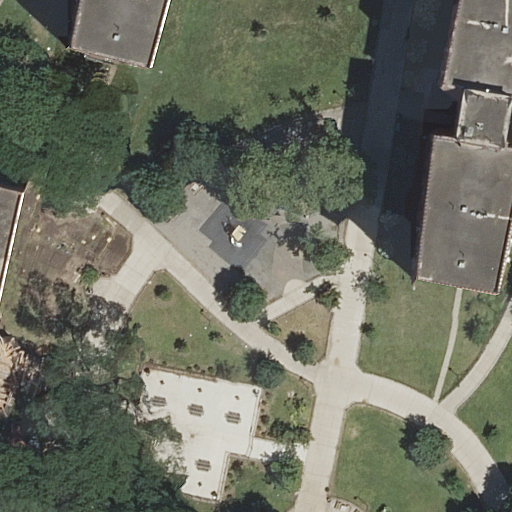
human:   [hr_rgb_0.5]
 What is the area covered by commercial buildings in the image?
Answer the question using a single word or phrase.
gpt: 0m2

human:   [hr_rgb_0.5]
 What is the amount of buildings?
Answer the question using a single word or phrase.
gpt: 3

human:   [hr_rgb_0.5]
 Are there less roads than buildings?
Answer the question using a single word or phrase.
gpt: no

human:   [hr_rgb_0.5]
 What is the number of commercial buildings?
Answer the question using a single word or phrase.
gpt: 0

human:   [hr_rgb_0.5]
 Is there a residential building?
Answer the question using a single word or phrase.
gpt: yes

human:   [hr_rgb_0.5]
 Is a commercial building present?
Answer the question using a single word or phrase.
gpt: no

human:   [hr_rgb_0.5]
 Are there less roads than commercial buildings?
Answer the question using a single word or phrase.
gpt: no

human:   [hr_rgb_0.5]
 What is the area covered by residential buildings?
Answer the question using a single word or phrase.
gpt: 1065m2

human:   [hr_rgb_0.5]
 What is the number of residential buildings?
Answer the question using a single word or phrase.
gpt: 3

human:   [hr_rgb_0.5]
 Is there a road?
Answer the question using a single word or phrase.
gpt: yes

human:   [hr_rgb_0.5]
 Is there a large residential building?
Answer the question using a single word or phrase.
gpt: yes

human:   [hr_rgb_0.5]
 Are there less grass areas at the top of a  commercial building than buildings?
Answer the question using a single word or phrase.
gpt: yes

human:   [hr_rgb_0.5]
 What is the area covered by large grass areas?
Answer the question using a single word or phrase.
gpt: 2779m2

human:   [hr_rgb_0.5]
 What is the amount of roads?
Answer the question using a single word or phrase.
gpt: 8

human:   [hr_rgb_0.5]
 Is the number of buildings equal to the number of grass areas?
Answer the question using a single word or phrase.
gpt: no

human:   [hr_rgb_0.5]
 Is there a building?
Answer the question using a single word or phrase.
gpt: yes

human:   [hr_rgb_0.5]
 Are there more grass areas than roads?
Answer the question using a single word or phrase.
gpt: no

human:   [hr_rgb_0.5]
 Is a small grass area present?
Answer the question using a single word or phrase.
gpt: no

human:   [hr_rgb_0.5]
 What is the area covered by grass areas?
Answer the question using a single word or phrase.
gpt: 4361m2

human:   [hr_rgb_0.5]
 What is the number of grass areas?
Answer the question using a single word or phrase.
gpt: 8

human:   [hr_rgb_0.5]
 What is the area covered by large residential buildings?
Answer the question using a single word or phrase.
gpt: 805m2

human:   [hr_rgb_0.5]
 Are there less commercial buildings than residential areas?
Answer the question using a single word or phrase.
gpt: yes

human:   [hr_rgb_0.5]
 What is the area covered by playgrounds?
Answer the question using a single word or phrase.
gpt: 1099m2

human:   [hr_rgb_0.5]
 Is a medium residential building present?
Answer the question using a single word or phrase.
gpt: yes

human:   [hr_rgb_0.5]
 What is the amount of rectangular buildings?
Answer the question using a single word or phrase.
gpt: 2

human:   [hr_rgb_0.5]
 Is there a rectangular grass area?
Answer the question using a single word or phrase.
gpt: no

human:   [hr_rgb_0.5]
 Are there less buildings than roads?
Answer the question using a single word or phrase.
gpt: yes

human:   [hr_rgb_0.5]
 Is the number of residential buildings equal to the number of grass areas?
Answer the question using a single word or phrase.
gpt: no

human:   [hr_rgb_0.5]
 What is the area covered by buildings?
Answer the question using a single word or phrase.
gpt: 1065m2

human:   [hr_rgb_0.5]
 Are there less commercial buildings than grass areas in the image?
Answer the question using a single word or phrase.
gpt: yes

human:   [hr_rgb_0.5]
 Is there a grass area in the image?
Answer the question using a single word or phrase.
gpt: yes

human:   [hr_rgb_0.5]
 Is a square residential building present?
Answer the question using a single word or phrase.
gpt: no

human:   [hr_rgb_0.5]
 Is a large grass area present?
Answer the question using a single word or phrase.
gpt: yes

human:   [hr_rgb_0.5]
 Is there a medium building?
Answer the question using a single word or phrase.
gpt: yes

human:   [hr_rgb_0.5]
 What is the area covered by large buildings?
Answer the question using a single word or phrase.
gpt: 805m2

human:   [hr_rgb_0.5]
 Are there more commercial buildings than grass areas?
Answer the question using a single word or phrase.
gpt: no

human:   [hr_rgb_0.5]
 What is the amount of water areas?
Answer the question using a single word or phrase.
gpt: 0

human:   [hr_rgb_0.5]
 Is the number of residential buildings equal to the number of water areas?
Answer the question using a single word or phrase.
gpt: no

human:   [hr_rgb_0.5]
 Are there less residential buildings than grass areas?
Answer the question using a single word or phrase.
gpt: yes

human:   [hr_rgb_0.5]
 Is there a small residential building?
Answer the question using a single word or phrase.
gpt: yes

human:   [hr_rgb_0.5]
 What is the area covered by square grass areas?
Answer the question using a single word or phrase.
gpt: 0m2

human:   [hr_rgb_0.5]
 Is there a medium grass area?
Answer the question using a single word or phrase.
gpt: yes

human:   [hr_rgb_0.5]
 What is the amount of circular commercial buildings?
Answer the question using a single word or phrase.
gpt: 0

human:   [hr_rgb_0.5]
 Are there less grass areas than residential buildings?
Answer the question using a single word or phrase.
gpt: no

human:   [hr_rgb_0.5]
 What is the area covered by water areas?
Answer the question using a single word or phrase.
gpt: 0m2

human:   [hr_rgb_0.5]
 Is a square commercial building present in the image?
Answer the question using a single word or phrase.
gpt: no

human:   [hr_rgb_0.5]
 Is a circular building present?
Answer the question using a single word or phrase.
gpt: no

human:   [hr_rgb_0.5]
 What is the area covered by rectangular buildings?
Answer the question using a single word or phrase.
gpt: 260m2

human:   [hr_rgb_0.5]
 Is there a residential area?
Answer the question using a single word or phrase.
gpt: yes

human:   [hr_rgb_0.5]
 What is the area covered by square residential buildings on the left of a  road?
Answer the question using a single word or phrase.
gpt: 0m2

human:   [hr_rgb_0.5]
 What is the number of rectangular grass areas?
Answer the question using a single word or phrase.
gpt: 0

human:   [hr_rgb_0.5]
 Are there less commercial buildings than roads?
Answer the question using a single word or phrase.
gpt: yes

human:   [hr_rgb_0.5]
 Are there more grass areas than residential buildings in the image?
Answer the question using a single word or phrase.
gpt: yes

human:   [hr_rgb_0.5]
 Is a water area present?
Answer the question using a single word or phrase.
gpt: no

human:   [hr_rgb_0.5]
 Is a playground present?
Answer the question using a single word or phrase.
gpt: yes

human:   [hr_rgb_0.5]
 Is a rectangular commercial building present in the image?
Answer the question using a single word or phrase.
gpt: no

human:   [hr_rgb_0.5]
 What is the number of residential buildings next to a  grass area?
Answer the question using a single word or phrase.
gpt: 3

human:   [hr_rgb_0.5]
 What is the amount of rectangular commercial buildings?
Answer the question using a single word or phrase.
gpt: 0

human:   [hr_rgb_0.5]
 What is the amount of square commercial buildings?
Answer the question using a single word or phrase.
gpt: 0

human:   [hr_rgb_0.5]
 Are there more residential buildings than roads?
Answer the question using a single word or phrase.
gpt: no

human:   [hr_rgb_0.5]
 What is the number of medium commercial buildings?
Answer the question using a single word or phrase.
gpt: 0

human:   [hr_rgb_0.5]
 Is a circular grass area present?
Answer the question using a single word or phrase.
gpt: no

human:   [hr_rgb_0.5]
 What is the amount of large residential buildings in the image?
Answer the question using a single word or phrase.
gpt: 1

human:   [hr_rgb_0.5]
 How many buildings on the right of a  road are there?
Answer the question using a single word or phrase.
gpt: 2